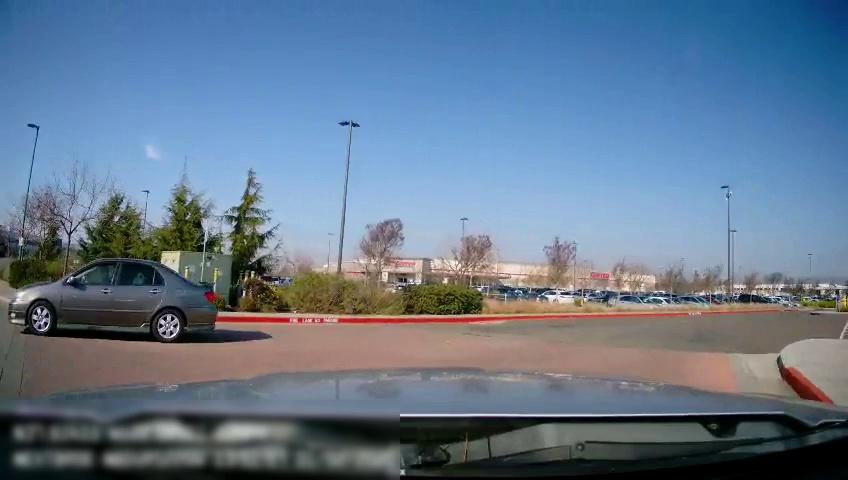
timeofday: Day
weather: Sunny
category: Drivable Space
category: Vehicles | Car